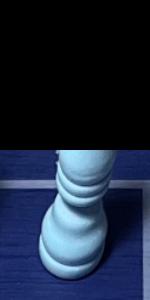
Label: Bishop_White